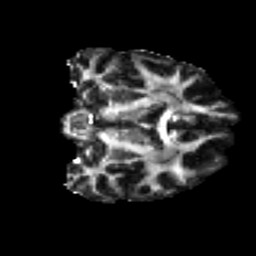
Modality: FA
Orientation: coronal
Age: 34
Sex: female
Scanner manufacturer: ge
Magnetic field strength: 3 T
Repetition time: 7.8 s
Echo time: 0.0606 s